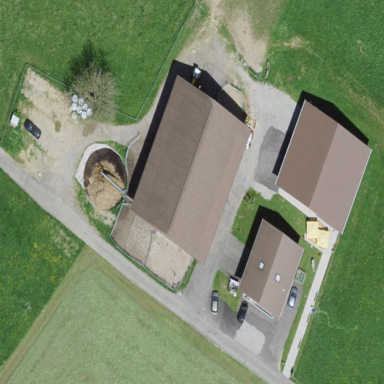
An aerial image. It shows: Farmyard in rural farm setting.